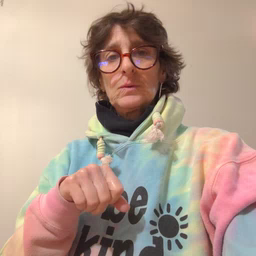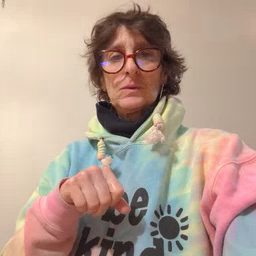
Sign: gift